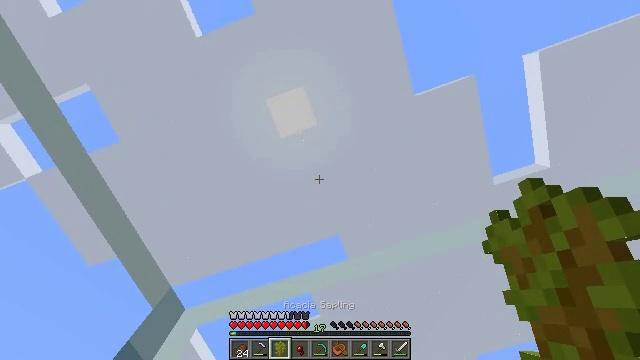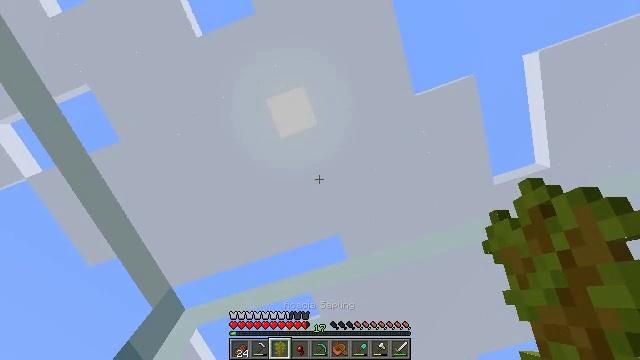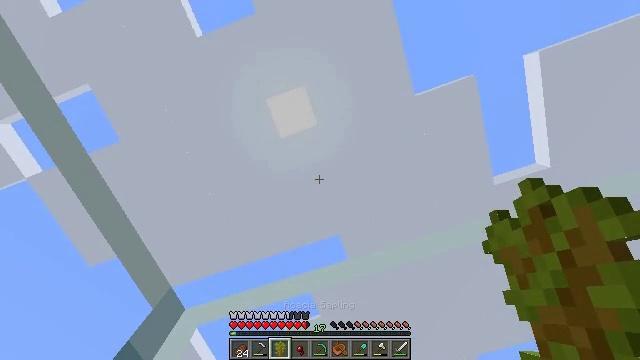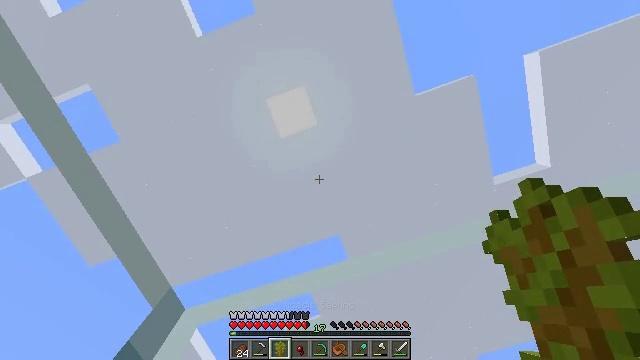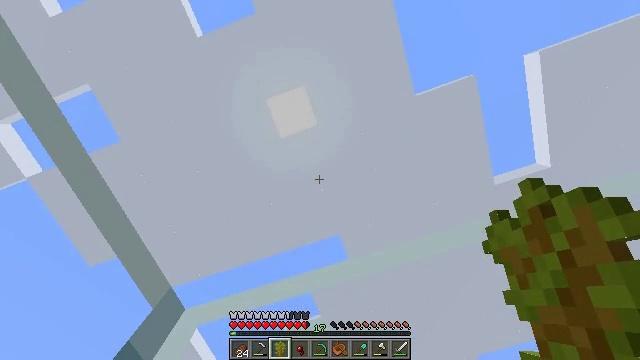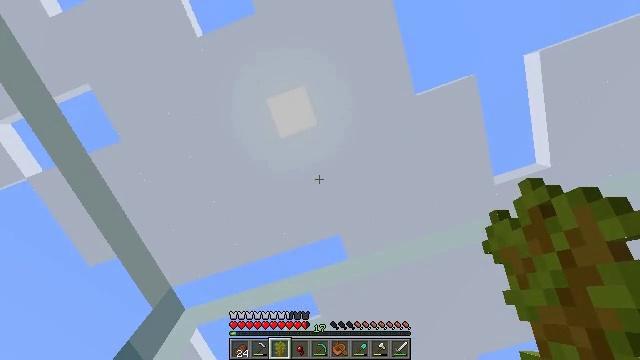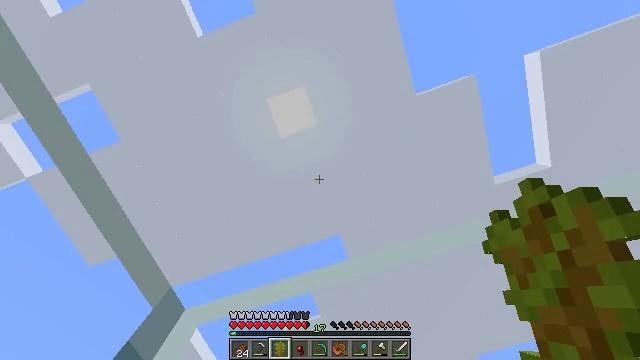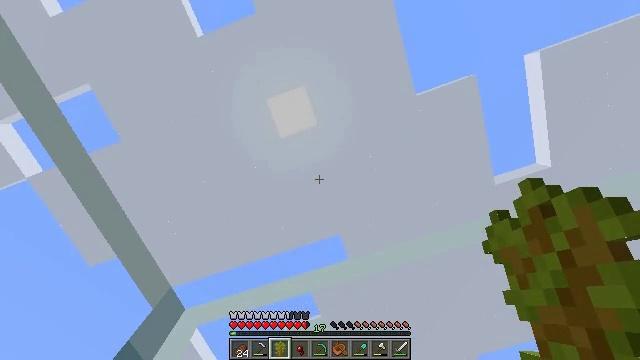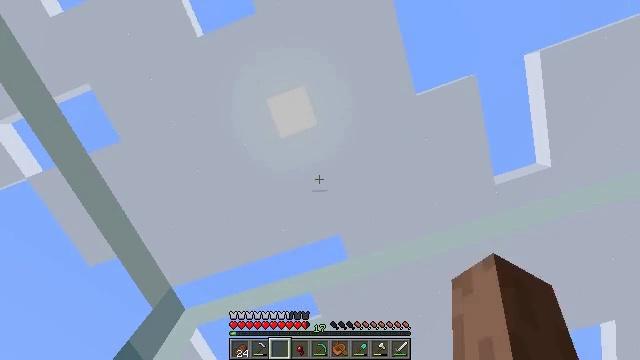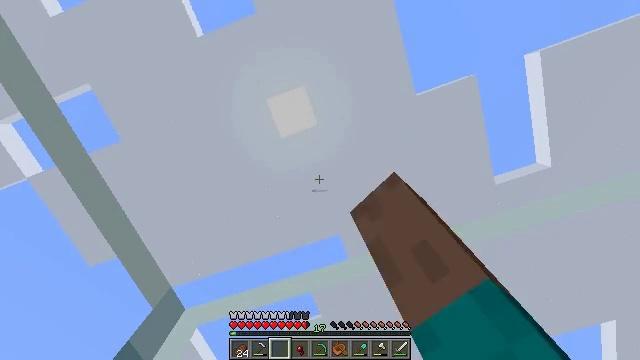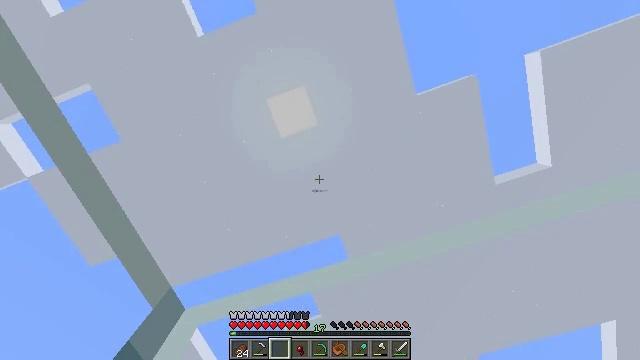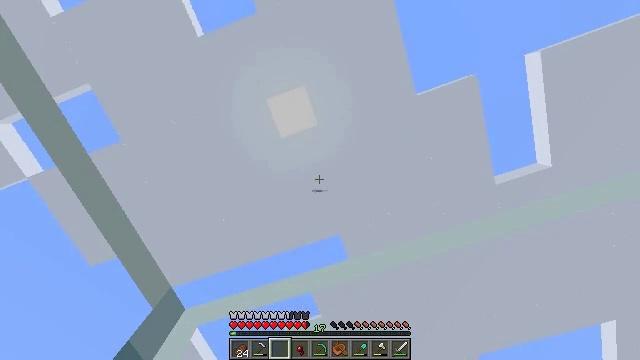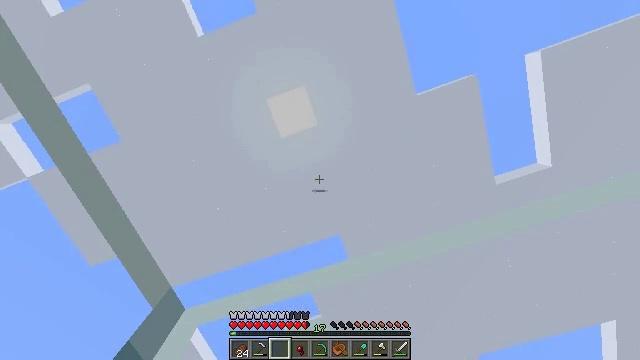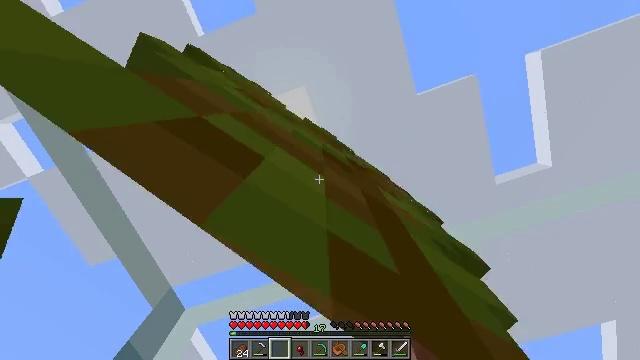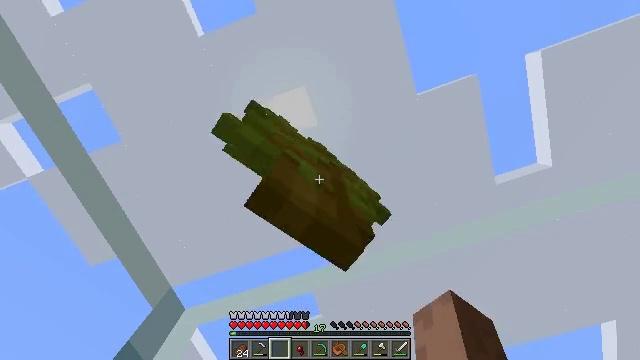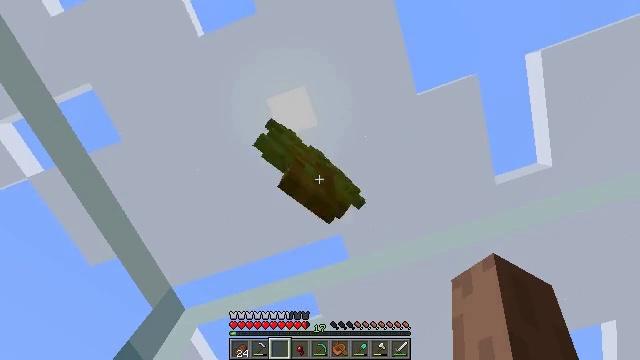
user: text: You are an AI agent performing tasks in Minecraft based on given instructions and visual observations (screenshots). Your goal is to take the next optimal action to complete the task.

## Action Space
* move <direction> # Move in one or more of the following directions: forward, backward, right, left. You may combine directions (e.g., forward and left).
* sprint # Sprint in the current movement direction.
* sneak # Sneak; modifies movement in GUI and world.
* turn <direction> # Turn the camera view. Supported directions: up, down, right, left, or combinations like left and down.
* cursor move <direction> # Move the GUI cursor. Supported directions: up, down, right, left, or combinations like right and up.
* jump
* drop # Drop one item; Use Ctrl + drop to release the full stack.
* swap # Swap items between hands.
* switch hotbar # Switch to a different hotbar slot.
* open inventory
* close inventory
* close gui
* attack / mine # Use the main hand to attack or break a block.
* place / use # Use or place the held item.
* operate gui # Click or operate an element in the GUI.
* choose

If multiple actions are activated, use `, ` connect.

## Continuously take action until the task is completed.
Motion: motion action
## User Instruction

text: Drop an acacia sapling.
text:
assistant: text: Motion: no_op
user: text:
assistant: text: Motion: no_op
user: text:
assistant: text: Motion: no_op
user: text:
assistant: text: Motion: no_op
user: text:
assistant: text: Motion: no_op
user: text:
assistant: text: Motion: no_op
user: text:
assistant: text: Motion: no_op
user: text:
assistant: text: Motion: drop
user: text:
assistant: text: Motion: drop
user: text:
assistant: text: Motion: drop
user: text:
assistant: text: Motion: drop
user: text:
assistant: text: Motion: no_op
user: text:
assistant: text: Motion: no_op
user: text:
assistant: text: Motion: no_op
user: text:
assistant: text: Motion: no_op
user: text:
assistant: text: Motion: no_op
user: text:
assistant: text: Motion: no_op
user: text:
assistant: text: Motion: no_op
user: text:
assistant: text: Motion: no_op
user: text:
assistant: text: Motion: no_op
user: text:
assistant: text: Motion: no_op
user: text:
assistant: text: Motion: no_op
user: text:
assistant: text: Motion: no_op
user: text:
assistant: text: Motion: turn down
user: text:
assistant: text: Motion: turn right and down
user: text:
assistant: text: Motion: turn right and down
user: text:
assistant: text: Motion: turn right and down
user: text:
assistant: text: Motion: turn right and down
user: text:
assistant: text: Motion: turn down
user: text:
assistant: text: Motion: turn down